Field crop: tomato
Growth stage: 1
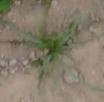
Species: cyperus